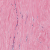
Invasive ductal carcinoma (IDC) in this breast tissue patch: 0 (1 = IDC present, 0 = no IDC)